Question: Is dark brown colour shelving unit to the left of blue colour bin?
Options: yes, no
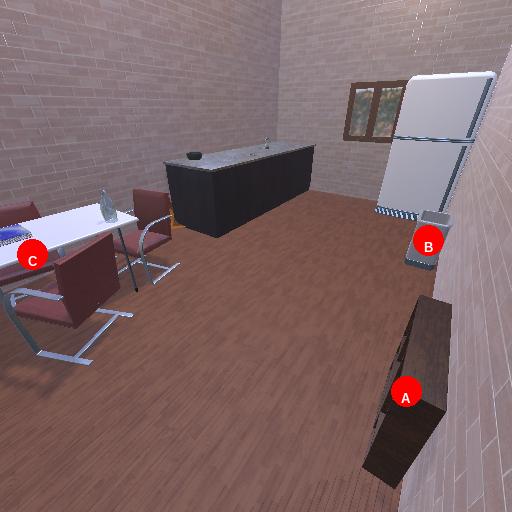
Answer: yes